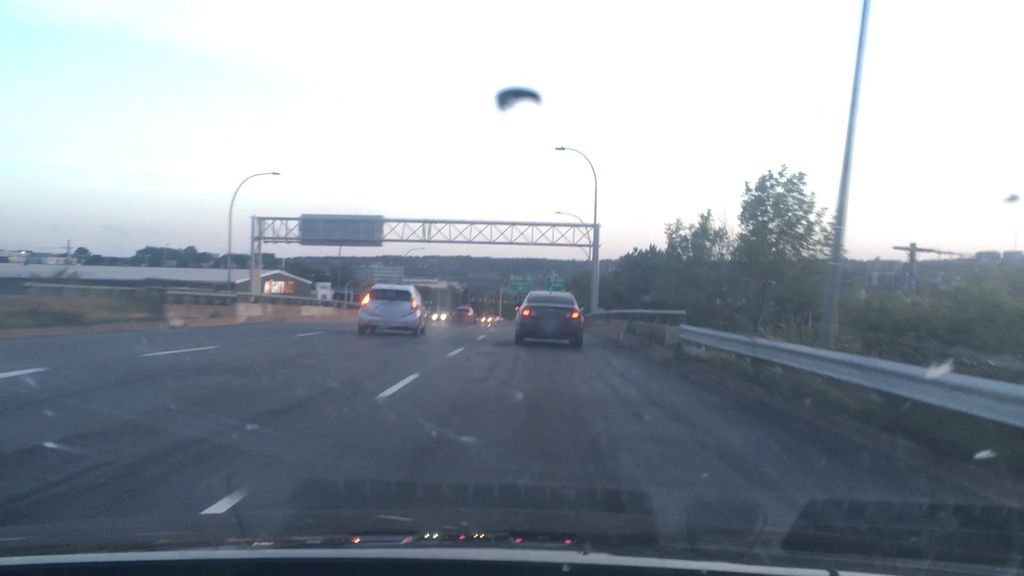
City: halifax